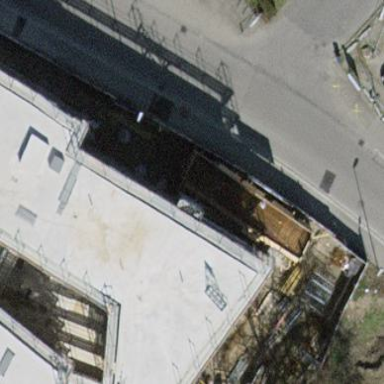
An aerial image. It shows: View of roof of building.